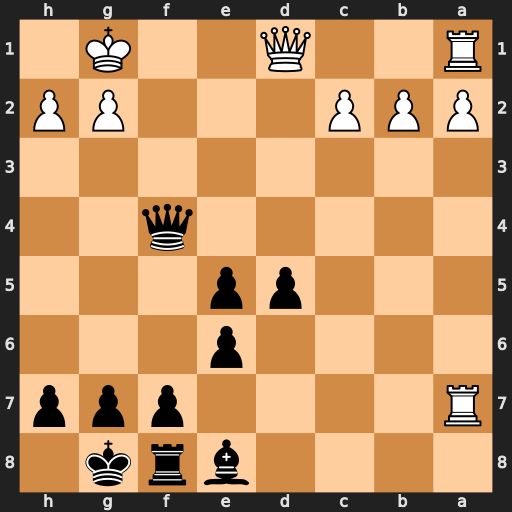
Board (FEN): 4brk1/R4ppp/4p3/3pp3/5q2/8/PPP3PP/R2Q2K1
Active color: b
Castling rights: -
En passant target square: -
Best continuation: Qe3+ Kh1 Qxa7